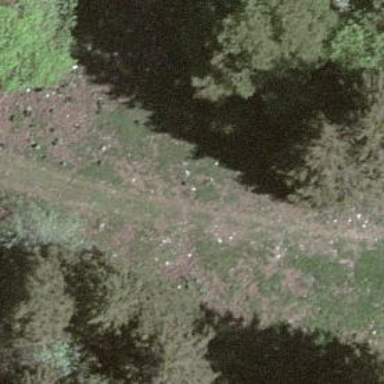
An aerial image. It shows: Track with grade5 tracktype.